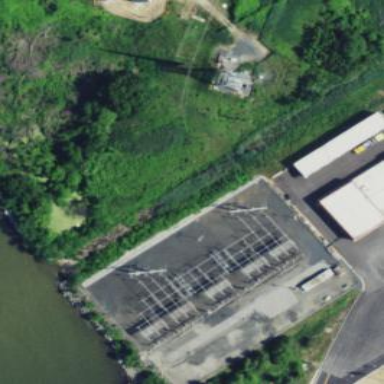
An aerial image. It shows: Substation surrounded by chain link fence.